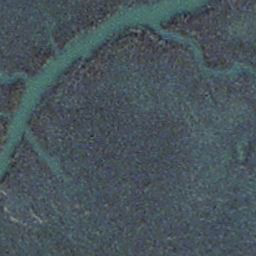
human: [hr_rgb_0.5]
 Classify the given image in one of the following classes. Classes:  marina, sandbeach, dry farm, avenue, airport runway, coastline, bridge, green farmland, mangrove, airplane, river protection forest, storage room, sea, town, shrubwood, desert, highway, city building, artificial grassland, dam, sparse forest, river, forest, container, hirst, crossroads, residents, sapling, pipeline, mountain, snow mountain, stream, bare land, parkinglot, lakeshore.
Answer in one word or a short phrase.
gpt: stream